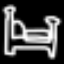
Label: bed